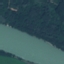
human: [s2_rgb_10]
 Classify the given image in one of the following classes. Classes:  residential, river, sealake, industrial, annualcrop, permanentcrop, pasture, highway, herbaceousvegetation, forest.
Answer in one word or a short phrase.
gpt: River